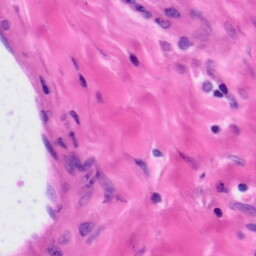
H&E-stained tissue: Tonsil